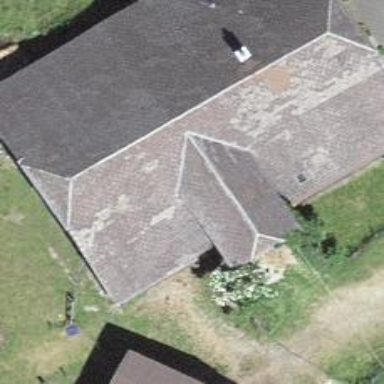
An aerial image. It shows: Farm building.